Question: I heard about a function on 'NSCalendar' that had been introduced in iOS7.
Had a look in the docs and couldn't find it. Nor in the OS X docs.
The function is '- (BOOL)isDate:(NSDate *)date1 equalToDate:(NSDate *)date2 toUnitGranularity:(NSCalendarUnit)unit' i.e. are these two dates on the same day/in the same week/ month, etc...
However, when I try to use it in Xcode 5. The AutoComplete shows it with a red strike through and then when I actually use it I get this error...

It's odd as the function is clearly there I'm just not able to use it.
Can anyone shed light on why this is happening?
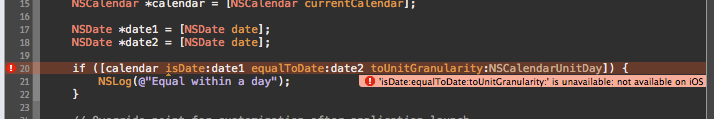
Answer: Where did you hear about that method? It's possible that the method has been removed during the betas of iOS 7.
It's private API: <URL>